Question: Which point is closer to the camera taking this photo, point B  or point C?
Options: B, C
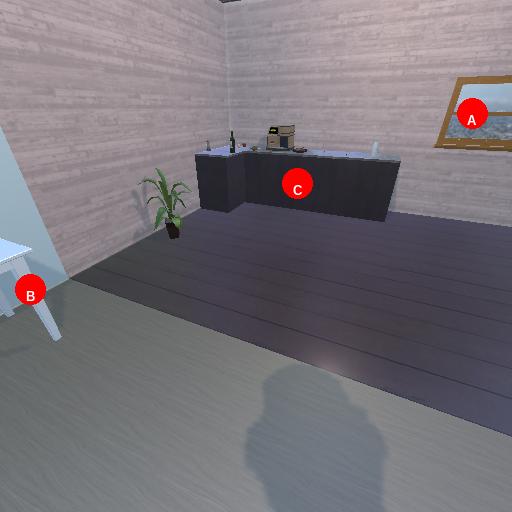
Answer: B